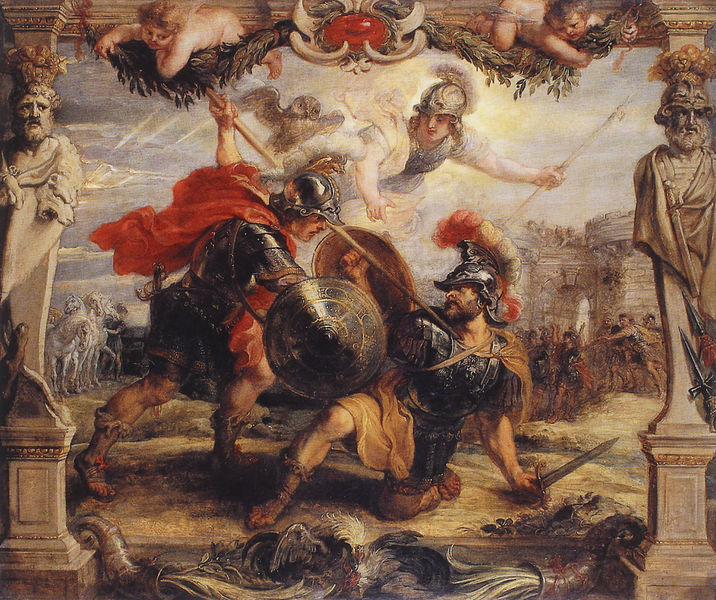
Titel: Achills Sieg über Hektor
Künstler: Peter Paul Rubens
Institution: Pau, Musée des Beaux-Arts
Schlagwörter: kampf, säule, schild, schwert, helm, speer, putti, troja, troya